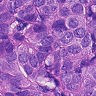
Metastatic tissue present: yes